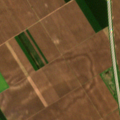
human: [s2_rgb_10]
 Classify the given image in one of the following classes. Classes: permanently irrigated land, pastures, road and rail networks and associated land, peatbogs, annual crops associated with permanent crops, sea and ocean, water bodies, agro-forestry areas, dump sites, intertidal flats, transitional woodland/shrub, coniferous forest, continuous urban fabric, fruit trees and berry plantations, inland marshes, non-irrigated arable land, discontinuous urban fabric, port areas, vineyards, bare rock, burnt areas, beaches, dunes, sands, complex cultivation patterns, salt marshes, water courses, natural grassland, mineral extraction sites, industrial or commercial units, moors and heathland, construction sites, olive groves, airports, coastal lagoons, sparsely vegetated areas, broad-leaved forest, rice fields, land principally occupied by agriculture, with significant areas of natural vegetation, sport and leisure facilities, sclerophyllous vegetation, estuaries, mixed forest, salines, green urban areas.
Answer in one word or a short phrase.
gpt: non-irrigated arable land